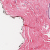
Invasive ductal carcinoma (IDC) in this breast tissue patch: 0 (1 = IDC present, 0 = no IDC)